Field crop: maize
Growth stage: 2
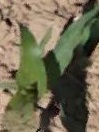
Species: maize